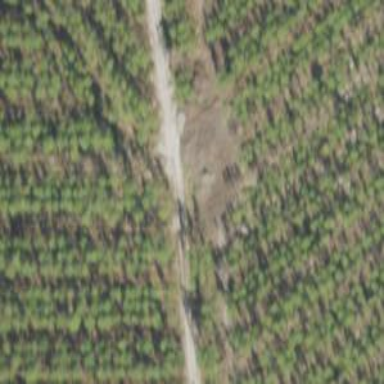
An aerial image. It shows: Well-maintained track road of grade 1.